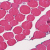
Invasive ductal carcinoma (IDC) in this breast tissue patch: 0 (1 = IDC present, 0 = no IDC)